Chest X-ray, AP view. Patient: 26 years old, sex M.
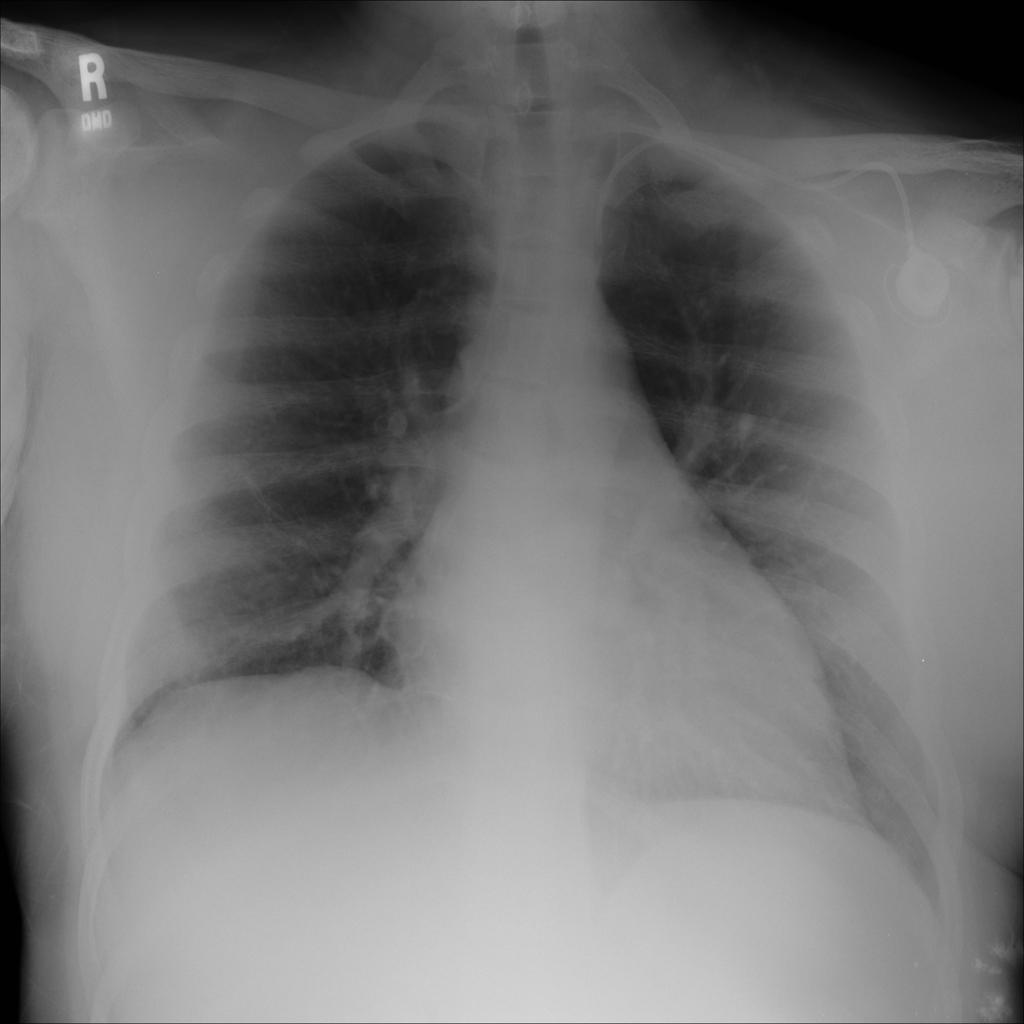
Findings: Atelectasis